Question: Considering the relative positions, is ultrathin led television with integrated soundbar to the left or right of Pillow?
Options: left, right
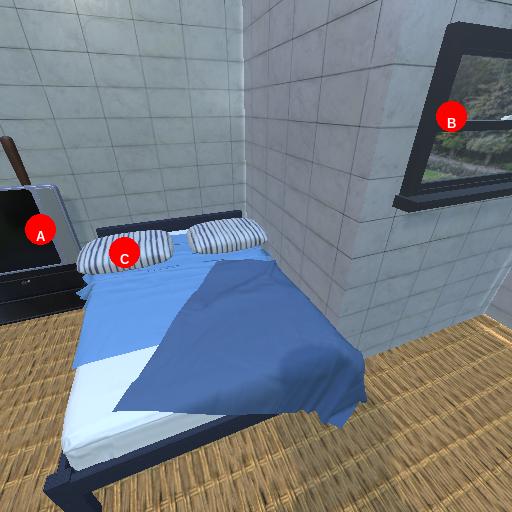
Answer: left